Field crop: maize
Growth stage: 2
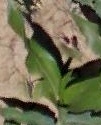
Species: maize